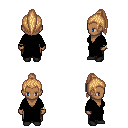
a pixel art fantasy rpg character, female body template, human, dark skin, black robe, robe skirt, light blonde long topknot hairstyle, bracelets, black shoes, four views (front, back, left, right), 2x2 character sprite sheet, small pixel art, hard edges, no anti-aliasing